Question: There doesn't appear to be a setting in the Eclipse Java formatter that indicates the number of spaces to use after a sentence within a comment block. I want Eclipse to use two spaces, and it seems to default to one. Am I overlooking a setting?
I'm not looking for arguments as to why I should use <URL>. I just want to know how to get Eclipse to use two!
As it is now, here's an example of what Eclipse is doing to thousands of lines of comments:

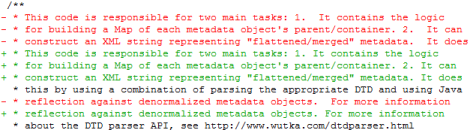
Answer: No, Eclipse does not provide this by default. You can write your own formatter to do anything specific.